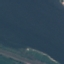
Label: SeaLake